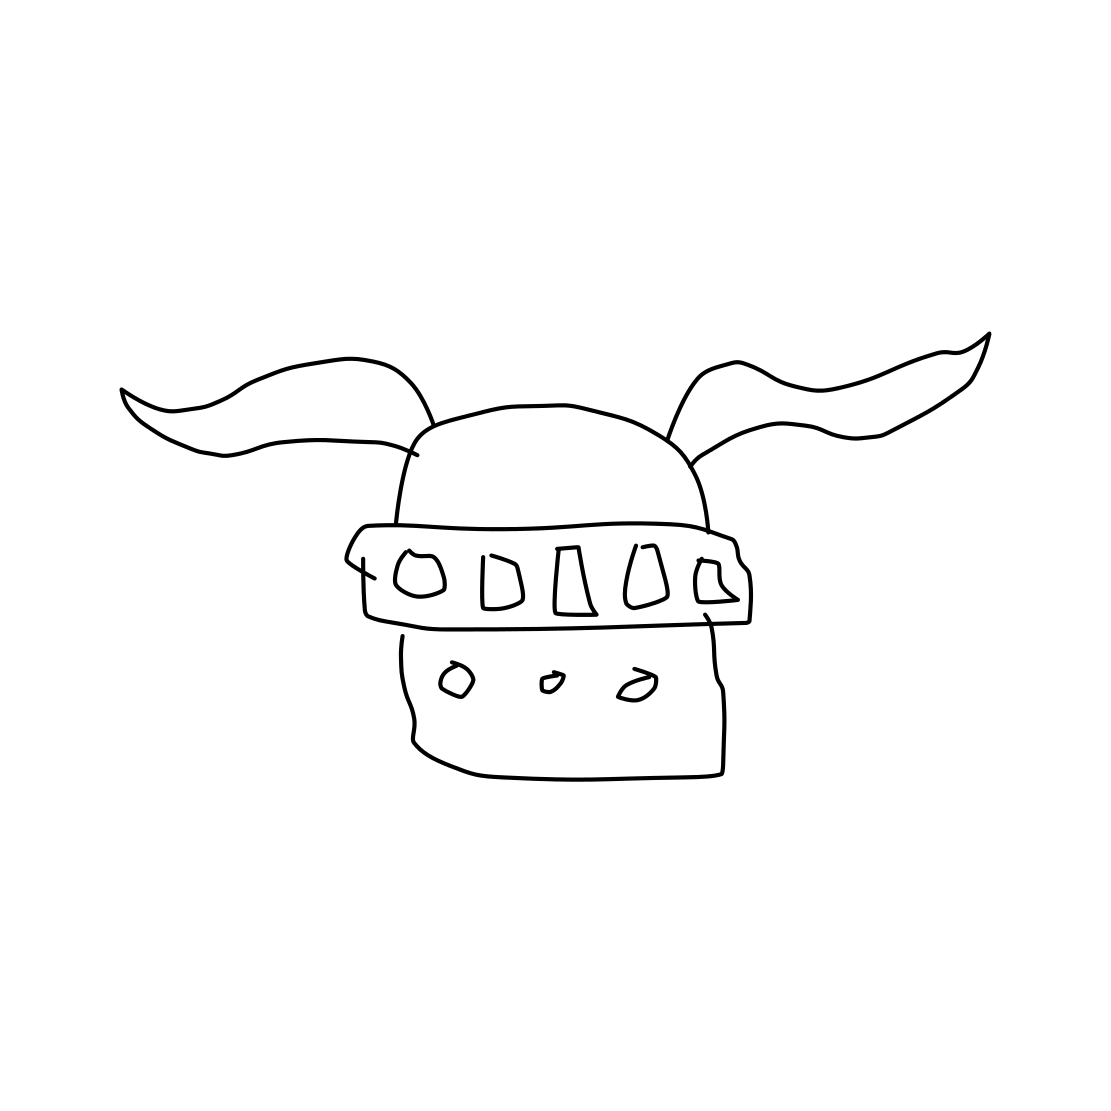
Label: helmet